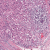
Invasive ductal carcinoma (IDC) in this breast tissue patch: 1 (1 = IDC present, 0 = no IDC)